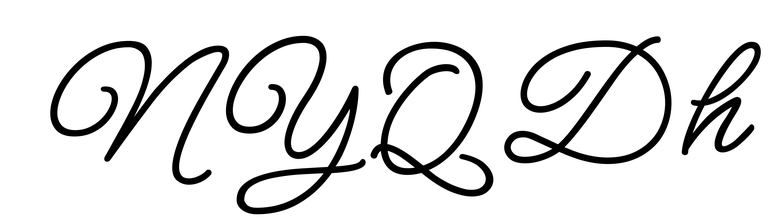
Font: MeowScript-Regular